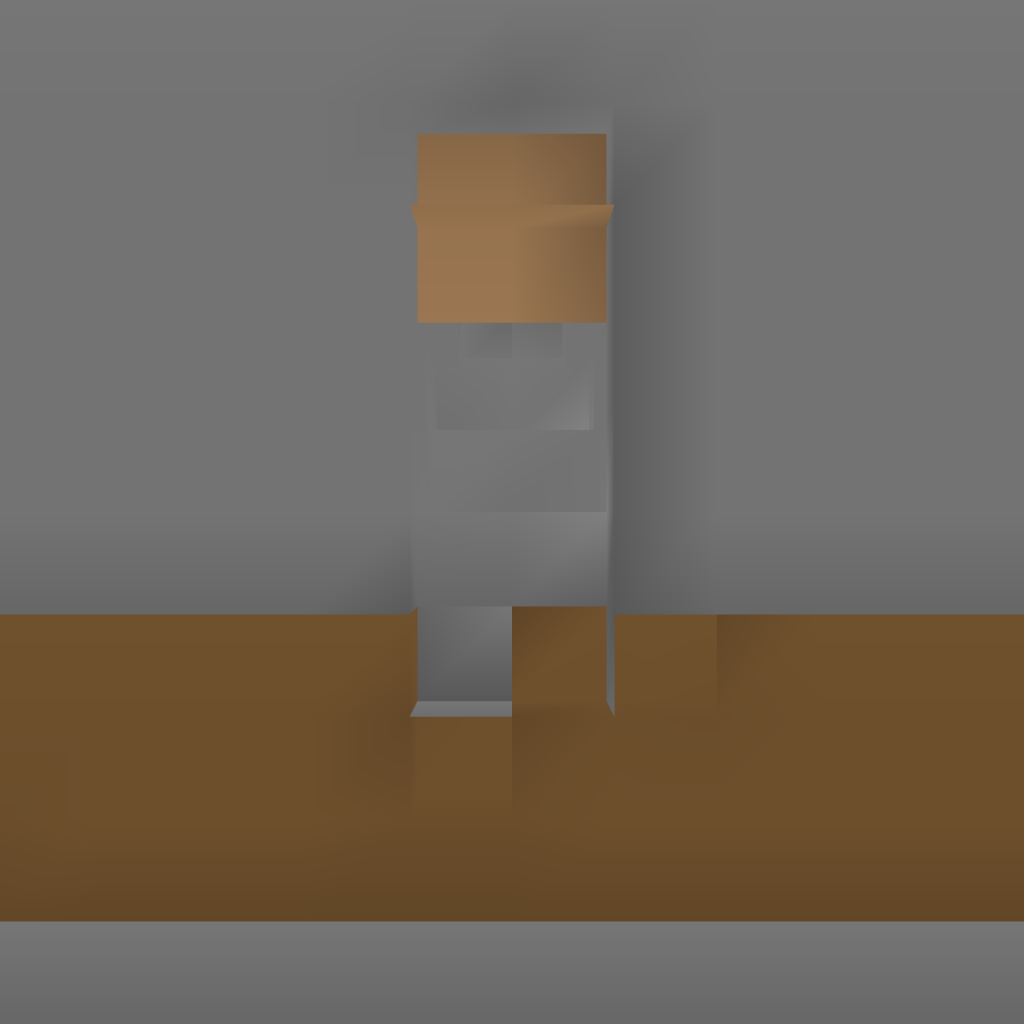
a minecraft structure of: Free Cake Lava Floor Trap bad low quality